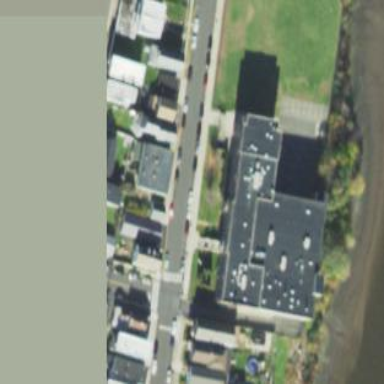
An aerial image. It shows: School.